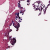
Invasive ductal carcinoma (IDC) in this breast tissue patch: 0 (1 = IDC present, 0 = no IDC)